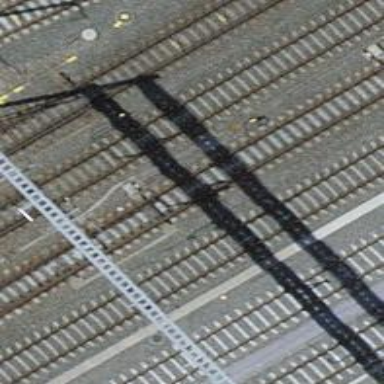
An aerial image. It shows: Single railway track with electrification through contact line.